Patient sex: M
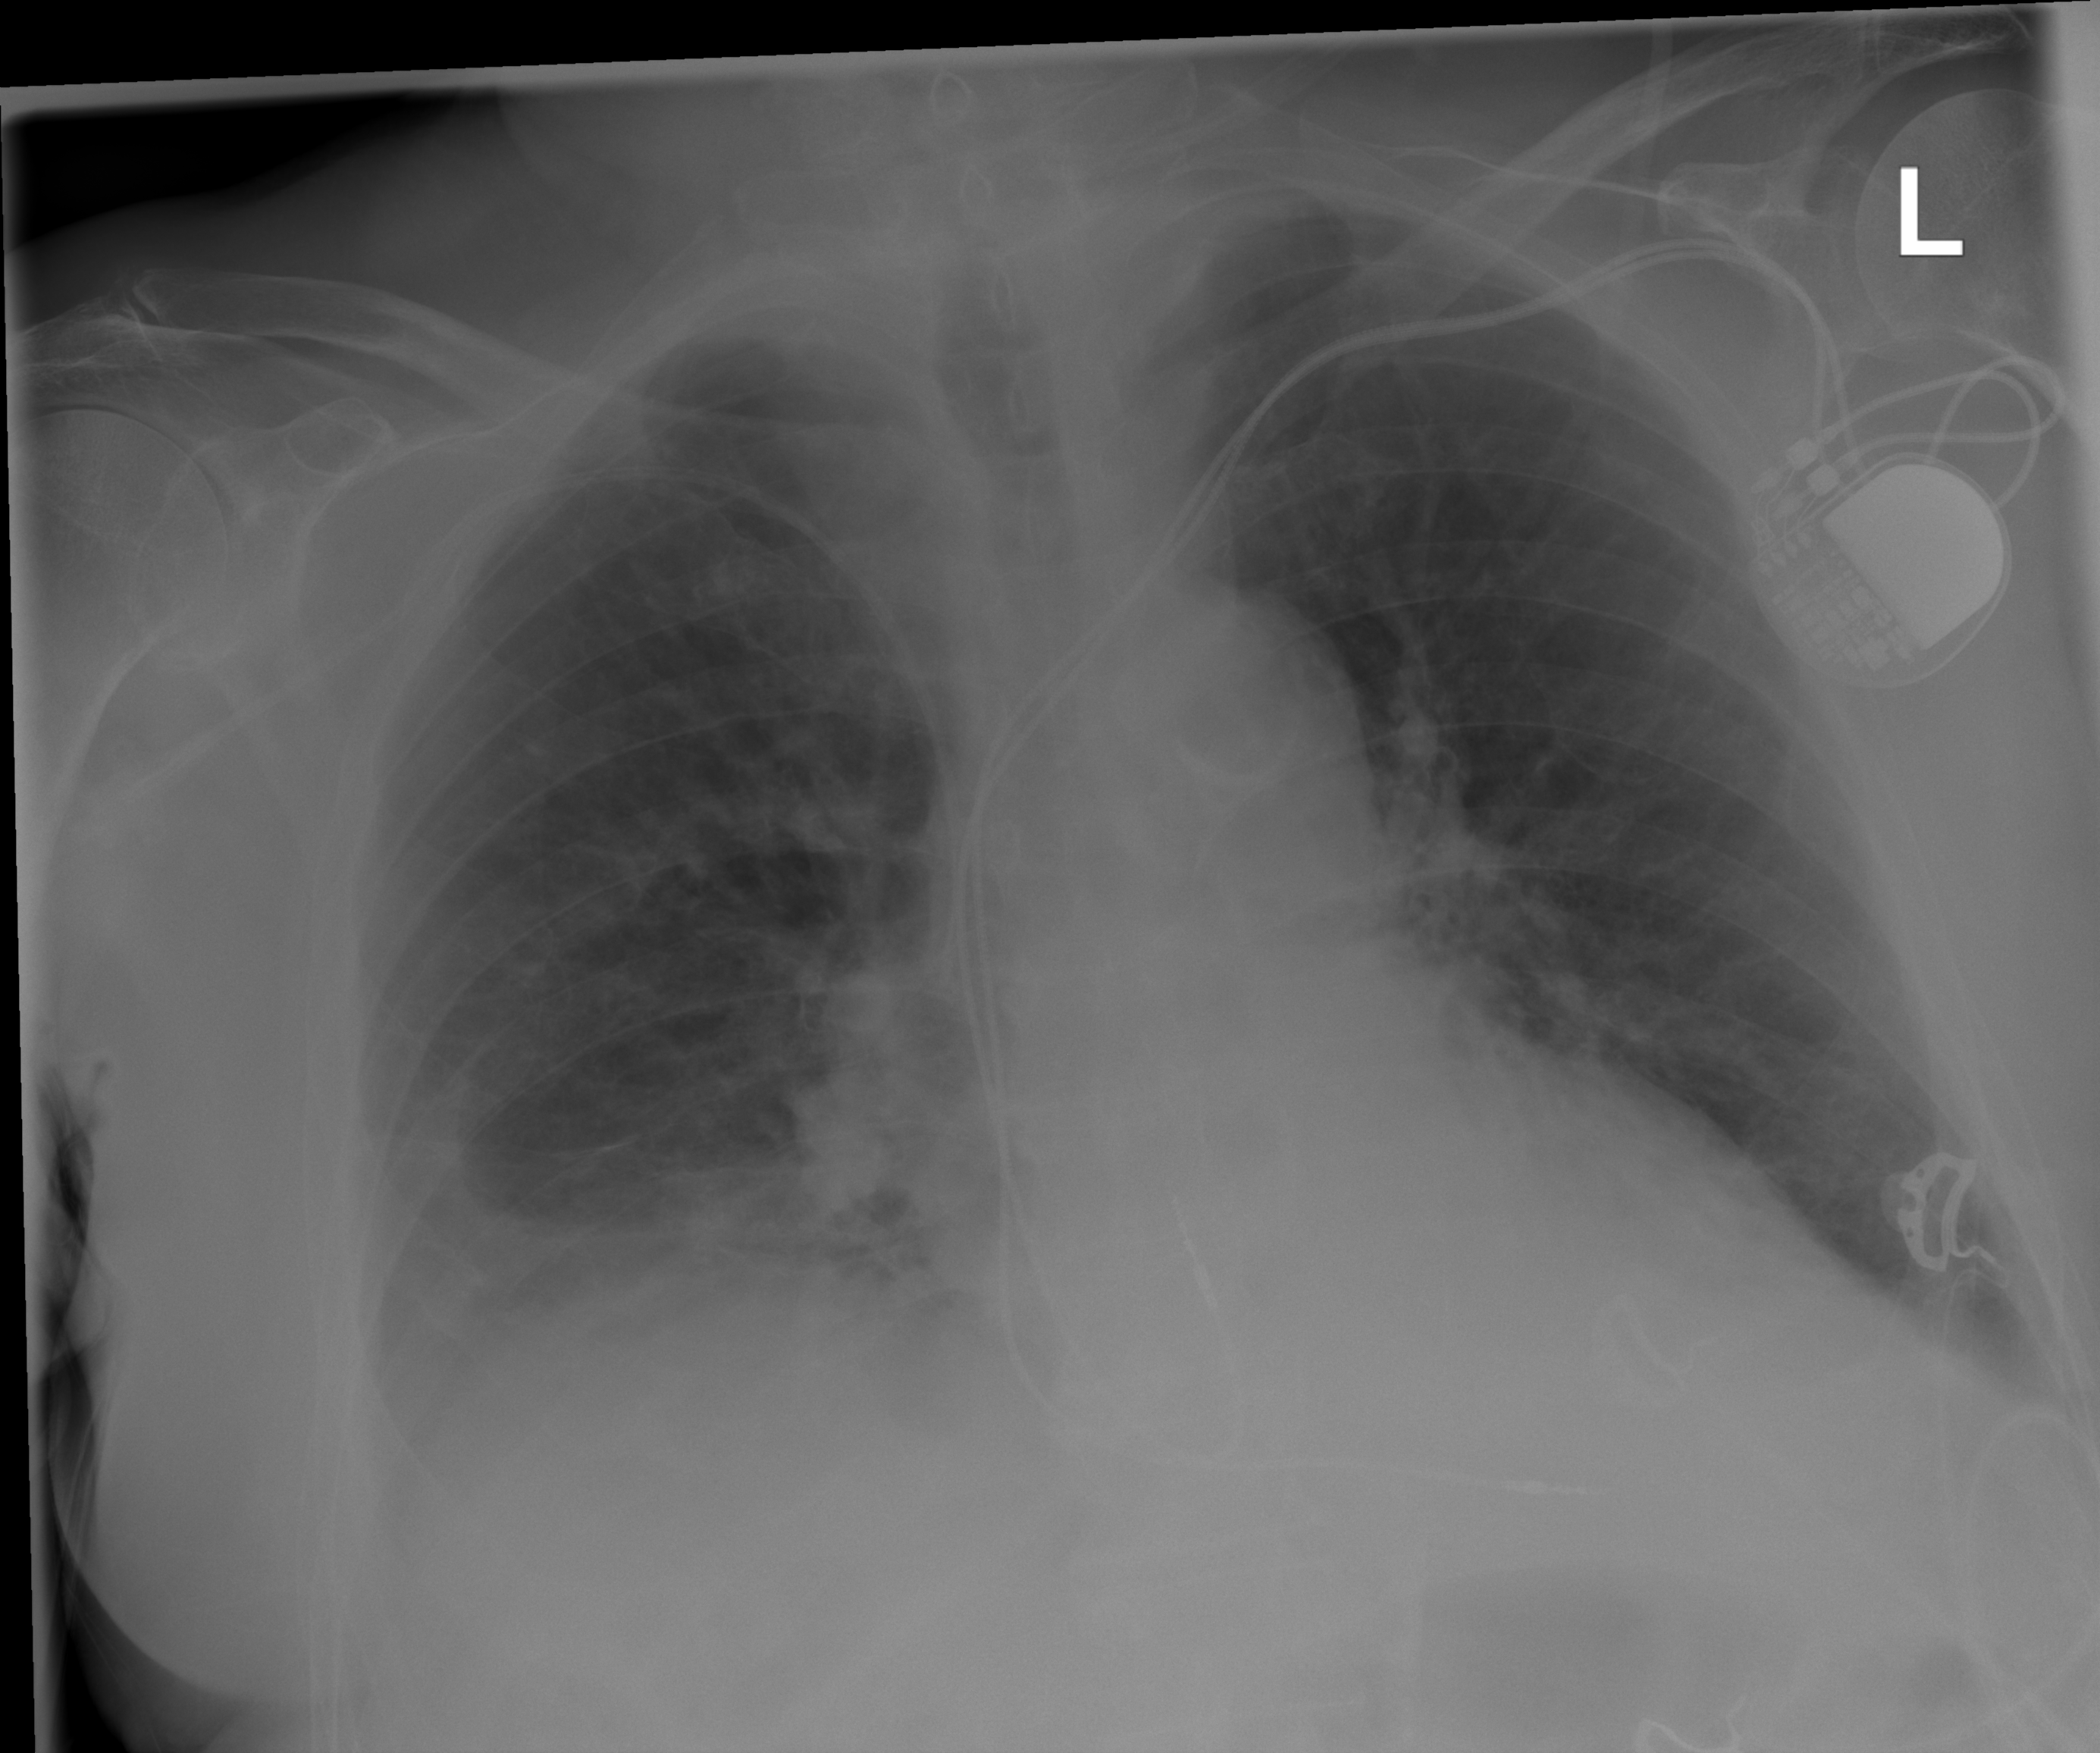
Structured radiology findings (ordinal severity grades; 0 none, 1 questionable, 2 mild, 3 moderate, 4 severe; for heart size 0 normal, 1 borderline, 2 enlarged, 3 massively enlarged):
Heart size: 1
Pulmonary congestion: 2
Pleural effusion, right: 3
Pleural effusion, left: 2
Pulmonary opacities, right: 2
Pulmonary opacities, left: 2
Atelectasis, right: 2
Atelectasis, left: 2